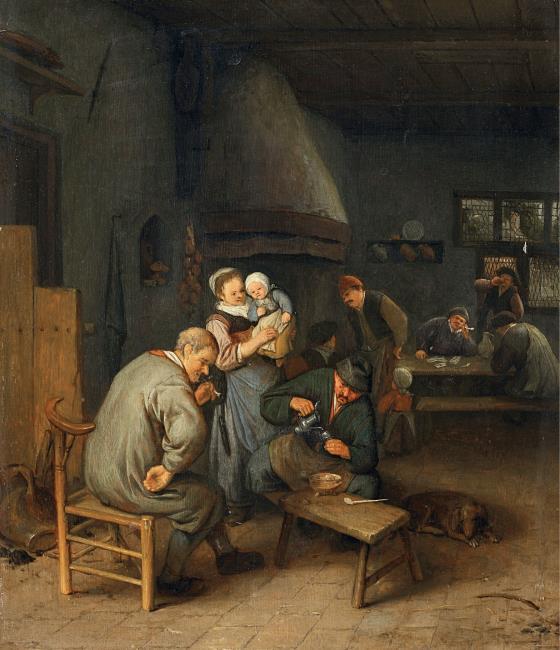
Title: Tavern interior with a peasant company
Artist: Cornelis Dusart
Earliest date: 1675
Latest date: 1704
Genre: painting
Iconography: Tobacco
Keywords: genre, inn interior, company of peasants, mother, child, smoking (activity), drinking, pour, pipe, ewer (vessel), fire pot, mantelpiece, dog, chair, pewter (metalwork)